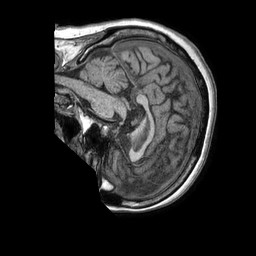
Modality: T1w
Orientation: sagittal
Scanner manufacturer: philips
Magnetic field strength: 1.5 T
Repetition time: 0.007679 s
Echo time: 0.003494 s